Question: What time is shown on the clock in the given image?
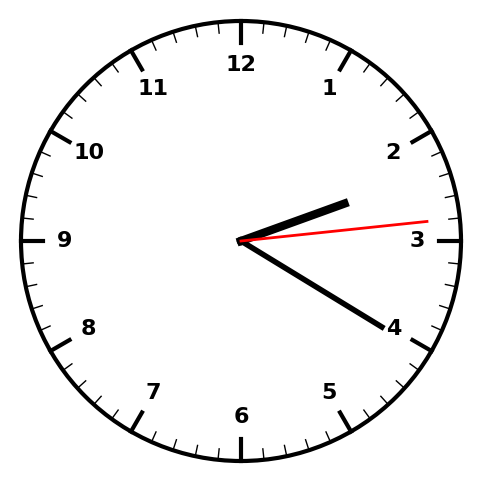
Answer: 02:20:14